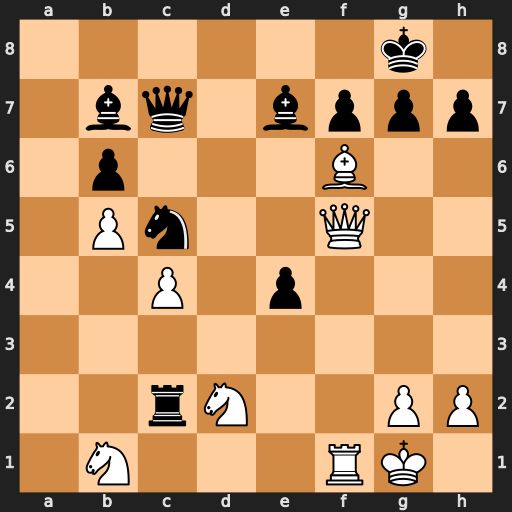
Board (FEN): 6k1/1bq1bppp/1p3B2/1Pn2Q2/2P1p3/8/2rN2PP/1N3RK1
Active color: w
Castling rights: -
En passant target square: -
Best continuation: Be5 Bd6 Bxd6